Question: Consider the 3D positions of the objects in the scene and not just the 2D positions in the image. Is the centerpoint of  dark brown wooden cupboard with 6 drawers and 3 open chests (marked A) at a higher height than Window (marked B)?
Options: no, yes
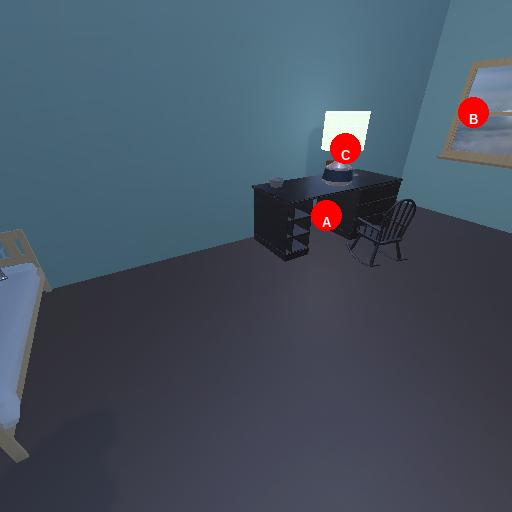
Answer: no